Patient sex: F
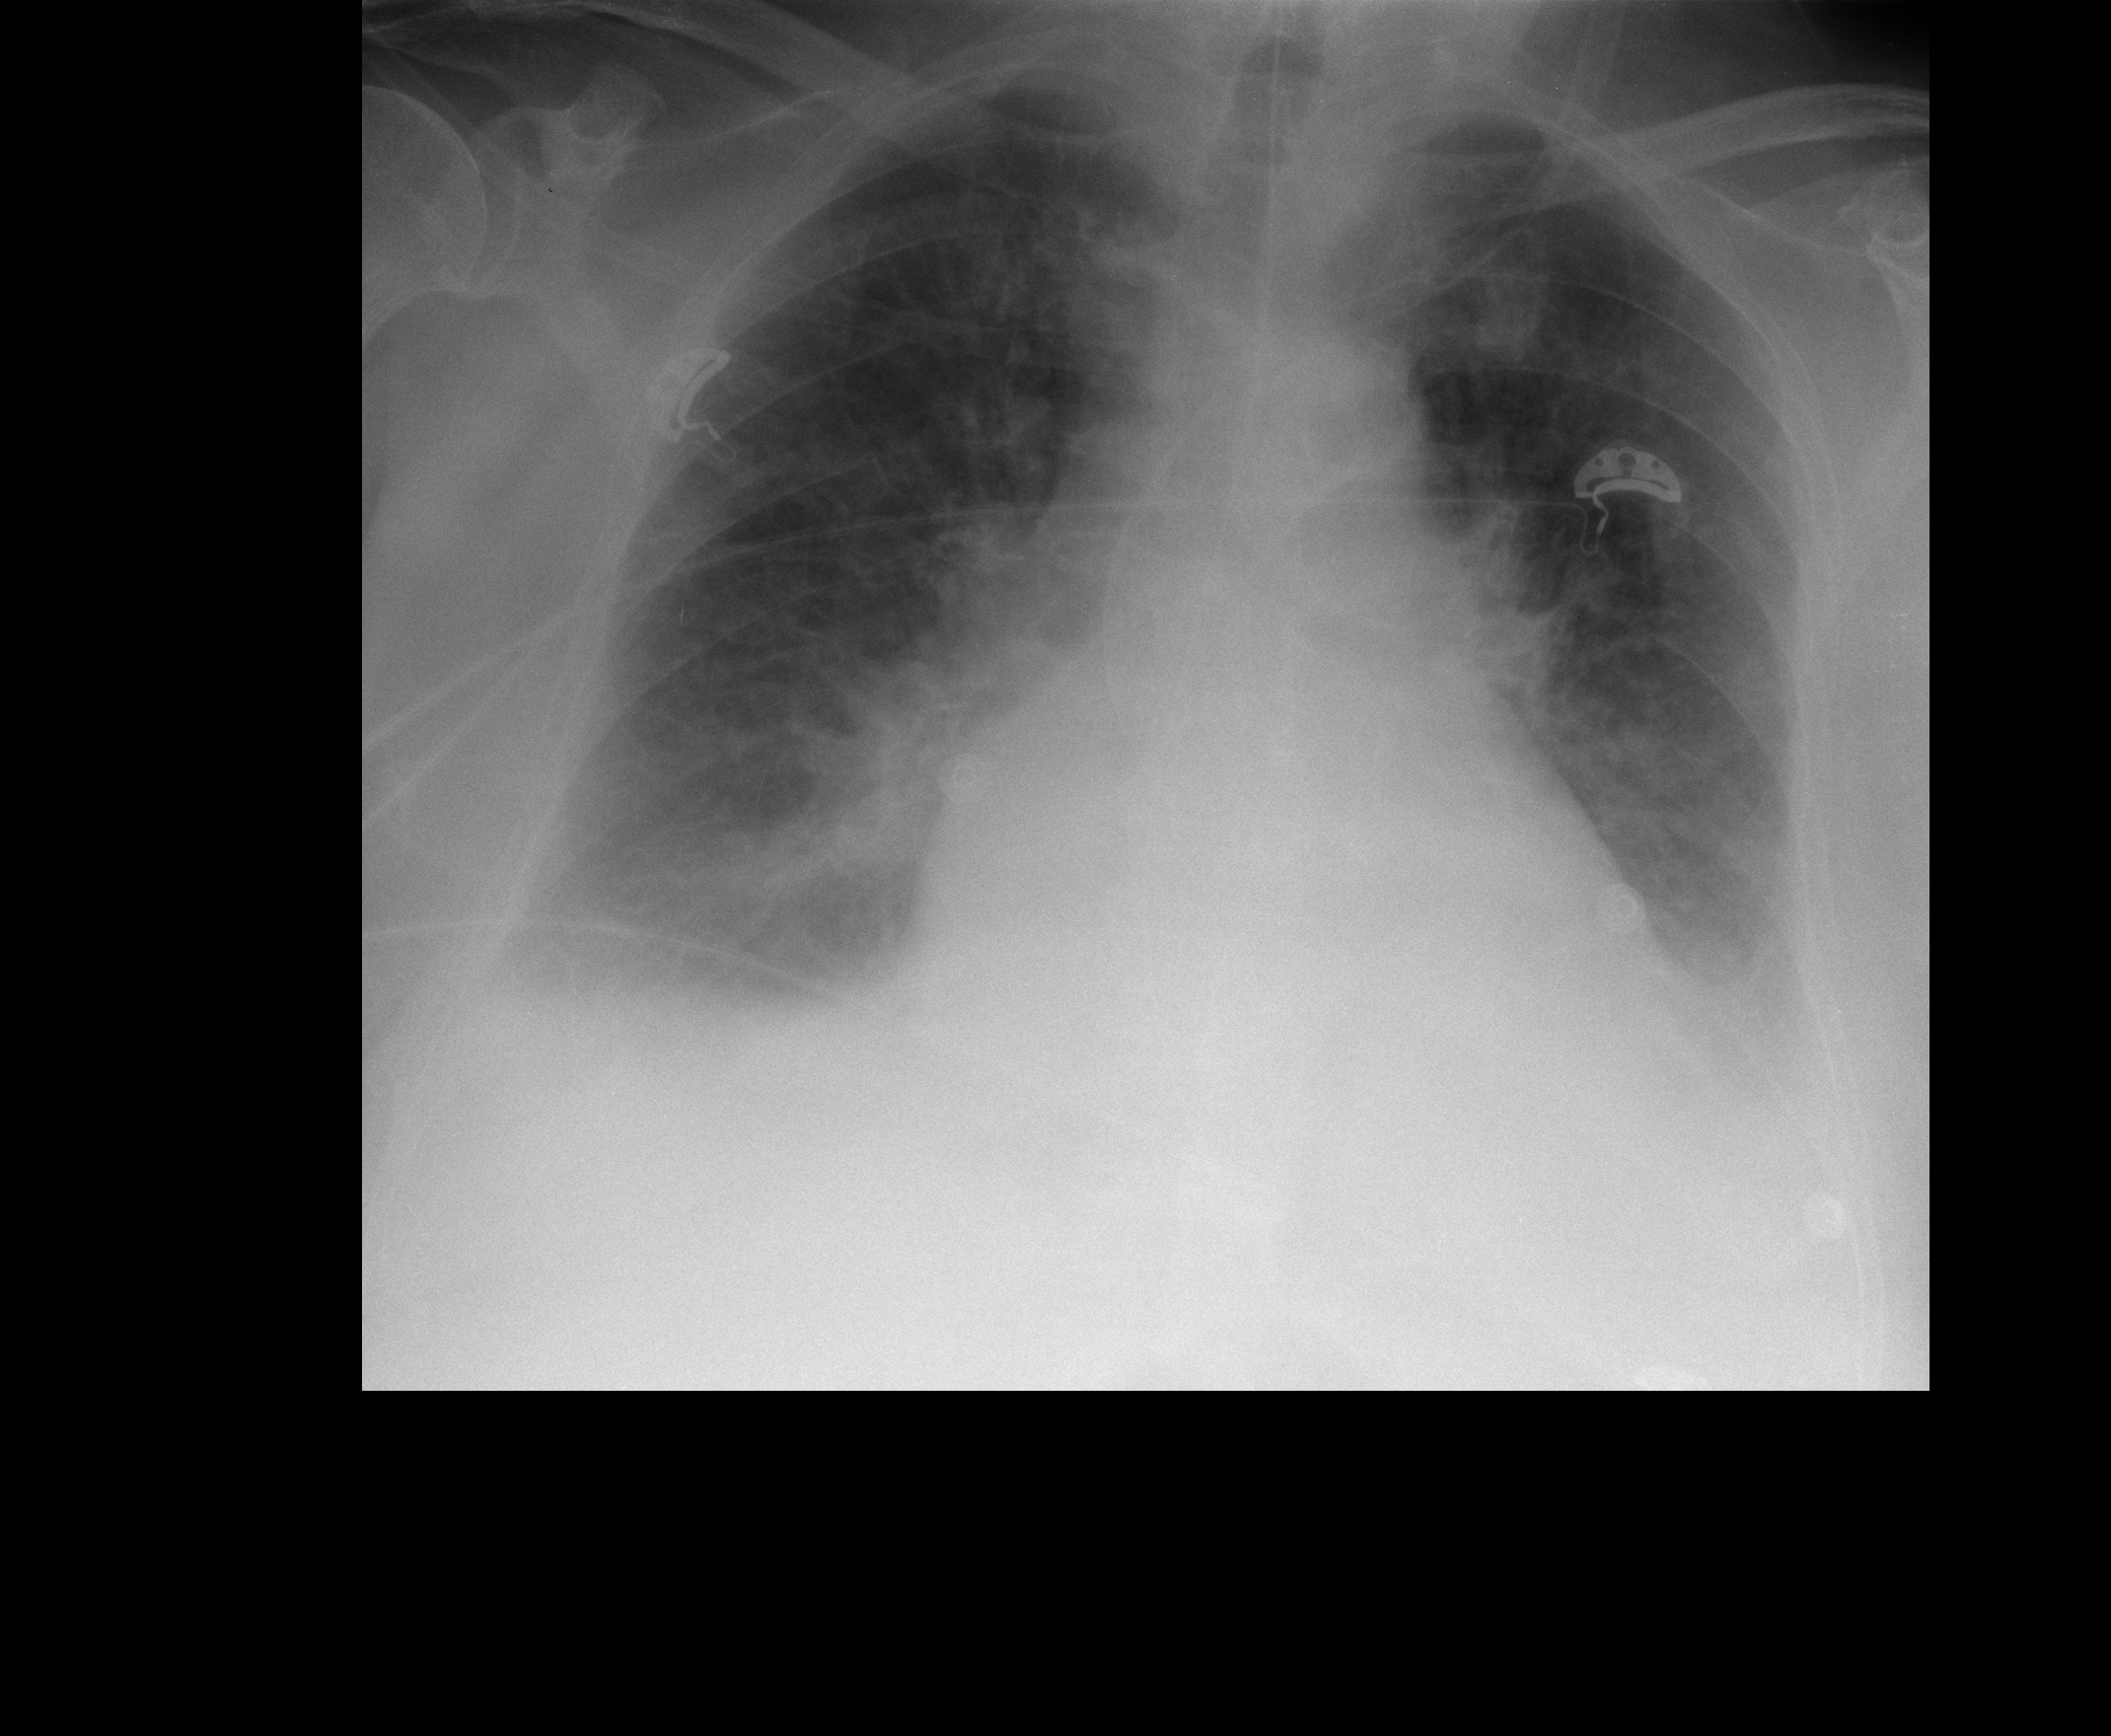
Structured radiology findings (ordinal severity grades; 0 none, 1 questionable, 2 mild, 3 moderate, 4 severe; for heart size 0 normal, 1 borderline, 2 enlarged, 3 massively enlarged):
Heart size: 1
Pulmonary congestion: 3
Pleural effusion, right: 2
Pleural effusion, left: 2
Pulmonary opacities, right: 2
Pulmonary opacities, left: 2
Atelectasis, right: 3
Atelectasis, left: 2